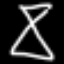
Label: hourglass